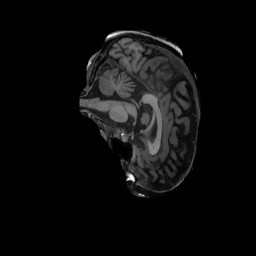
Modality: T1w
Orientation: sagittal
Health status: ill
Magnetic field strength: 3 T